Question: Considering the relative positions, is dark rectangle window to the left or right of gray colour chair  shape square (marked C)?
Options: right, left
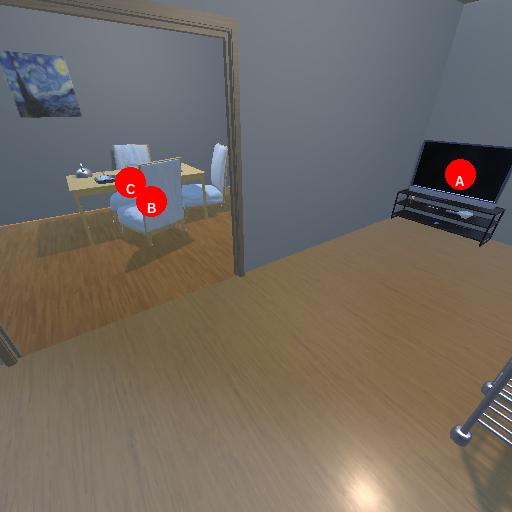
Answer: right